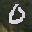
Label: 0